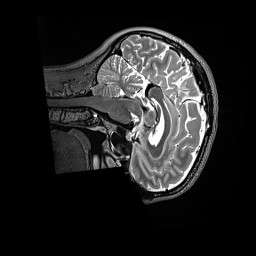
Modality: T2w
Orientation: sagittal
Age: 42
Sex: female
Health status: ill
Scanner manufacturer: siemens
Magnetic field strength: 3 T
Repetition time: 3.2 s
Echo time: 0.564 s